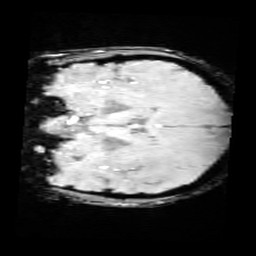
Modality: SWI
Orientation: coronal
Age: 12
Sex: female
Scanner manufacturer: siemens
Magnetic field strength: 3 T
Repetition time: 0.027 s
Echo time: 0.02 s